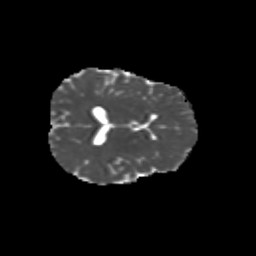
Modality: MD
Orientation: axial
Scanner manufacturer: siemens
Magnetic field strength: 3 T
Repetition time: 9.2 s
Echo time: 0.084 s